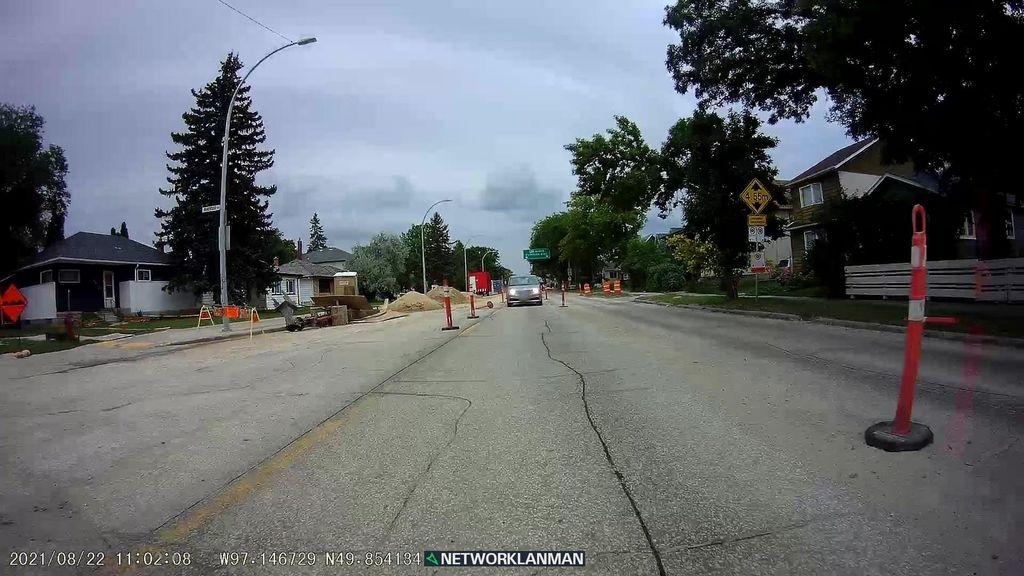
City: winnipeg